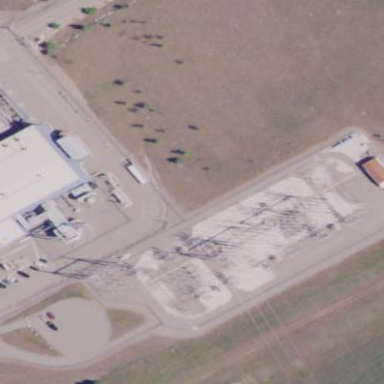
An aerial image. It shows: Power substation enclosed by fence.